Question: I just learned regular expressions and I created a dd-mm-yyyy date validator with regular expressions:
'''
^(0[1-9]|[12][0-9]|3[01])([-/.])(0[1-9]|1[0-2])(19|20)\d\d$
'''

<URL>
It seems to work fine. But i was wondering if there are any improvements that could be made to make sure there will be no errors. Any suggestions?
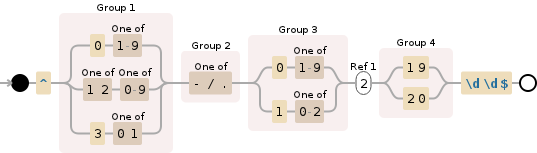
Answer: Why reinvent the wheel. Take help of built-in date parsing method <URL> like this:
'''
var timestamp = Date.parse(str); // str is your input string for data
var date = null
if (isNaN(timestamp) == false)
date = new Date(timestamp);
else
alert("Invalid date");
'''